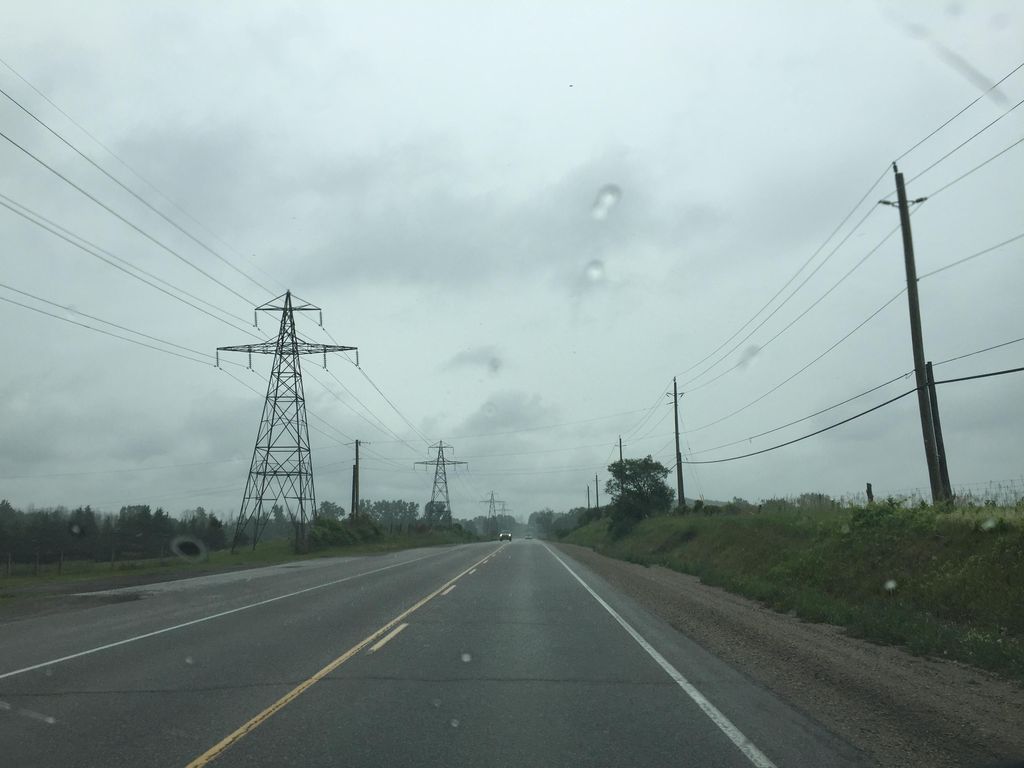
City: kitchener-waterloo